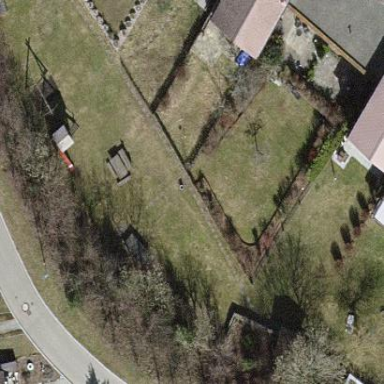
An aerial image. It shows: Residential garden.